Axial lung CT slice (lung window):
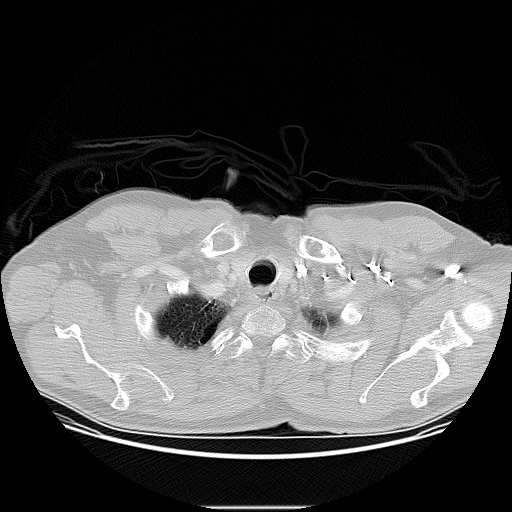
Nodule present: no